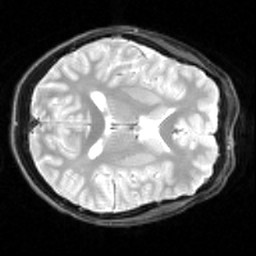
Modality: inplaneT2
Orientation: axial
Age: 19
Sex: male